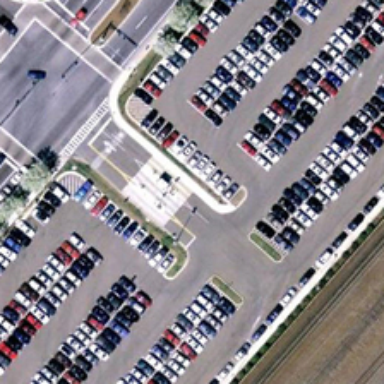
Many cars are in a large parking lot near railways .